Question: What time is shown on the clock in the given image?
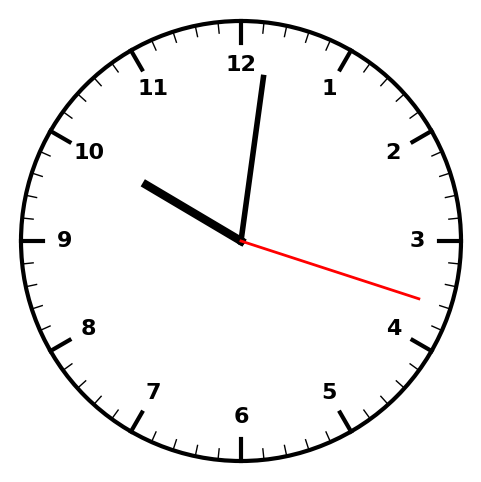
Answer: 10:01:18